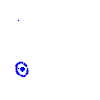
Particle: electron